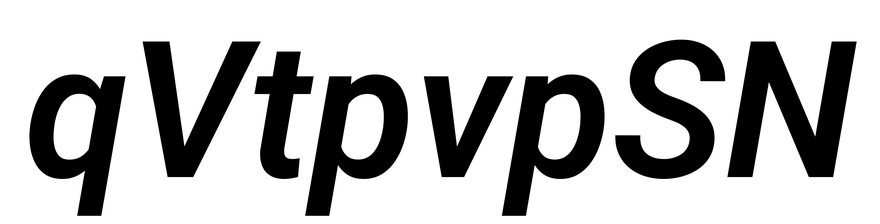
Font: Roboto-Italic_SemiBold_Italic